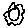
Label: sun